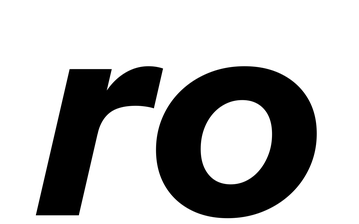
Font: InstrumentSans-Italic_Bold_Italic